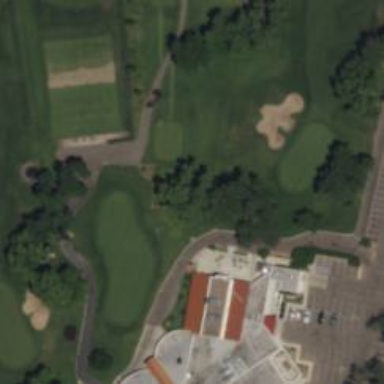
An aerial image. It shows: Golf tee.